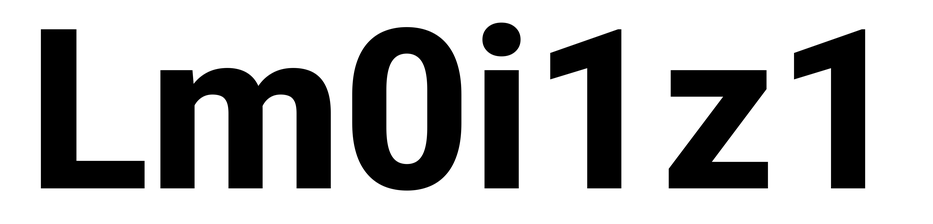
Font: Roboto_ExtraBold